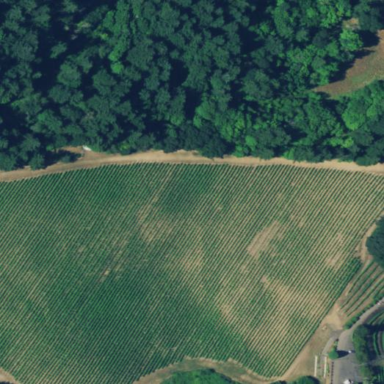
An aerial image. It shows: Beautiful vineyard in the countryside.